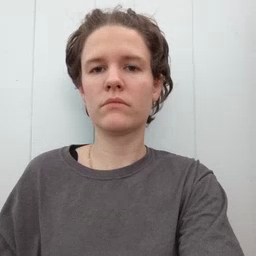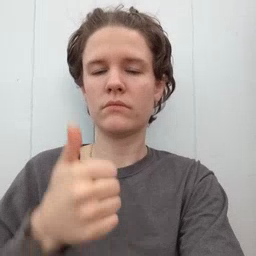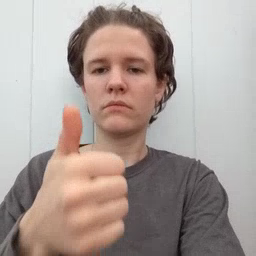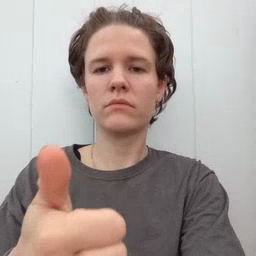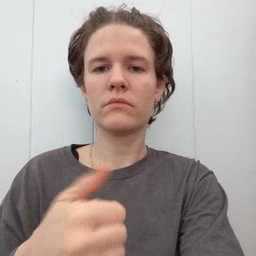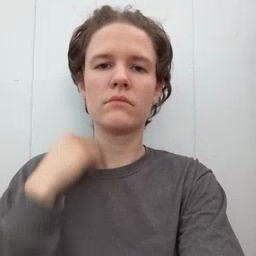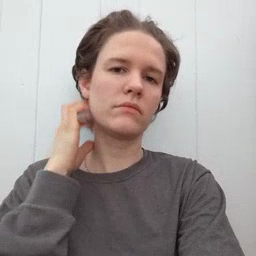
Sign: yourself